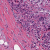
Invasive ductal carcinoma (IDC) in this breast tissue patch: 1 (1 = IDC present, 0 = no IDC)